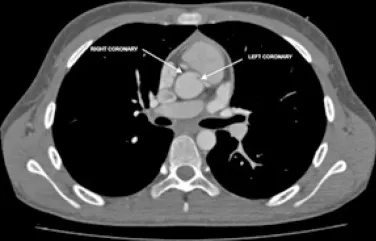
CT angiography shows anomalous origin of the left coronary artery arising
at the right sinus of Valsalva from a separate ostium.
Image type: radiology (ct)